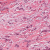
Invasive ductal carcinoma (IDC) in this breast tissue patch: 1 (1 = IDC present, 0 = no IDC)